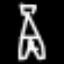
Label: The Eiffel Tower